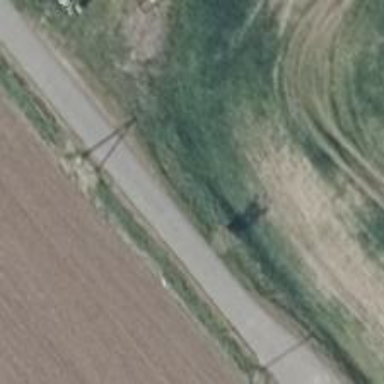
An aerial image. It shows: Minor power line.